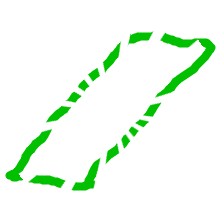
Shape: parallelogram